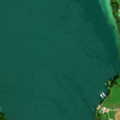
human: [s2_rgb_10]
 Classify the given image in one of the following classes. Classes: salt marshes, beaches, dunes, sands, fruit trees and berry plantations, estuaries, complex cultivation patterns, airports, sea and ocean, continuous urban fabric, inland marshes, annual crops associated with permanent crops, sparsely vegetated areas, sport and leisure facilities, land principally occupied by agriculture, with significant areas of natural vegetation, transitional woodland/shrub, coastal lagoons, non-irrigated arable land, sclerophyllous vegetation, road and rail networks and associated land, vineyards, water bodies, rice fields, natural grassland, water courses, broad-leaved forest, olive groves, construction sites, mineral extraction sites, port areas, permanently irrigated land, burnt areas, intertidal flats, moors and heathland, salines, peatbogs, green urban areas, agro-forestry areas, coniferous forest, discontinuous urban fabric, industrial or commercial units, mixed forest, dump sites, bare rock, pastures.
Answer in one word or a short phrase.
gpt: non-irrigated arable land, complex cultivation patterns, water bodies